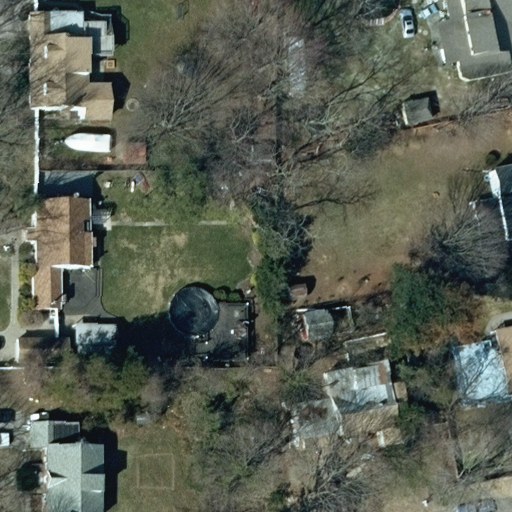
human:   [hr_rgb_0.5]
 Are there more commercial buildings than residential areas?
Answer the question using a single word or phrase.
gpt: no

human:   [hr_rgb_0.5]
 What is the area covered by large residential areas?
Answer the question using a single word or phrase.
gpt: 4096m2

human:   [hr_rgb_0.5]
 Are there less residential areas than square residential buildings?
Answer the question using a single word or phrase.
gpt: no

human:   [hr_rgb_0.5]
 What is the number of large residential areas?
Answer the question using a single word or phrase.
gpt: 1

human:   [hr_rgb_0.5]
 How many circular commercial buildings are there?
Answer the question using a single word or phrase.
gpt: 0

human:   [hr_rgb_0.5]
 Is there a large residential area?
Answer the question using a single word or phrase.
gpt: yes

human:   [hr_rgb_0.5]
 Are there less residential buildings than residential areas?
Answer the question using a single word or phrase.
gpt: no

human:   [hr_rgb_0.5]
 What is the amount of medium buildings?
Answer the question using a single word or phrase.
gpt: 6

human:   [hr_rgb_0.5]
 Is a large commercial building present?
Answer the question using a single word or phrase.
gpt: no

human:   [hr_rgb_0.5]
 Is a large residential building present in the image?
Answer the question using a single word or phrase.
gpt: no

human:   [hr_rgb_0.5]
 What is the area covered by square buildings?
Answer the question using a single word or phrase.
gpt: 0m2

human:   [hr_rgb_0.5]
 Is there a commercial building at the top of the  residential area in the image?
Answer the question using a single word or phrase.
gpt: no

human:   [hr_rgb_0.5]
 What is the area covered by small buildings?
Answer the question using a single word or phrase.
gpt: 102m2

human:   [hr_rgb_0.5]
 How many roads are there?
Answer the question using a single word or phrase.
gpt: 0

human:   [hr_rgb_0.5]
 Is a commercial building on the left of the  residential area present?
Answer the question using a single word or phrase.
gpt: no

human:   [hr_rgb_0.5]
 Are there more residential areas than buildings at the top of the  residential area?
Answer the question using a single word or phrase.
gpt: yes

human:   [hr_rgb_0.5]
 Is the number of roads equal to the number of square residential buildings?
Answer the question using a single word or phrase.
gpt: yes

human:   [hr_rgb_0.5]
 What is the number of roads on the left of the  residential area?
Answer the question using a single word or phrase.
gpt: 0

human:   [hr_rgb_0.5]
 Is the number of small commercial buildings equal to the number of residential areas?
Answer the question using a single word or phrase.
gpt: no

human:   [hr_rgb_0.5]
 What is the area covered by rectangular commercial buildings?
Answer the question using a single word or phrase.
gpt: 0m2

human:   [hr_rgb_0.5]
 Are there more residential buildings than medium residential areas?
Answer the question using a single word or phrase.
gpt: yes

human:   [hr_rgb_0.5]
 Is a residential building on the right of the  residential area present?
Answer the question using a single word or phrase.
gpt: yes

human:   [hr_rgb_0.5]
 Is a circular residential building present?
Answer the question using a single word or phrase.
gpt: no

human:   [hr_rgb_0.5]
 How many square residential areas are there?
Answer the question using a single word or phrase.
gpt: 0

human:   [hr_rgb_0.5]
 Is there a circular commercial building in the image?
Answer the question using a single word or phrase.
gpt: no

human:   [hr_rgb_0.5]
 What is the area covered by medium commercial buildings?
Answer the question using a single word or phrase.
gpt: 0m2

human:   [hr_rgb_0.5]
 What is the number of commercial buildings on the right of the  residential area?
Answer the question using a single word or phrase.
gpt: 0

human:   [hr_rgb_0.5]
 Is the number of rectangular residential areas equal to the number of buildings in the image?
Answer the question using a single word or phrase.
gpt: no

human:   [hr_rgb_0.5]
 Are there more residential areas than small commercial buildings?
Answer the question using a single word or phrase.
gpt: yes

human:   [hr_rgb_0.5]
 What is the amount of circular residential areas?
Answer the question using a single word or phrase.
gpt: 0

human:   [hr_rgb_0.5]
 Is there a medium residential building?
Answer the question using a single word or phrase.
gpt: yes

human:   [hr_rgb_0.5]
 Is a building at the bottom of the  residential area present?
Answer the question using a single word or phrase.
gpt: yes

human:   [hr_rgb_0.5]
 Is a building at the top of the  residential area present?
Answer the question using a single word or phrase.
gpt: no

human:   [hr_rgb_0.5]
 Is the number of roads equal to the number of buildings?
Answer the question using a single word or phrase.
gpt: no

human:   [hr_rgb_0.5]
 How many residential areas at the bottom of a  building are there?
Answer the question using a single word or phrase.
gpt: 0

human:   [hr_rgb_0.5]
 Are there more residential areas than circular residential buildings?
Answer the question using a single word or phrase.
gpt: yes